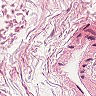
Metastatic tissue present: no